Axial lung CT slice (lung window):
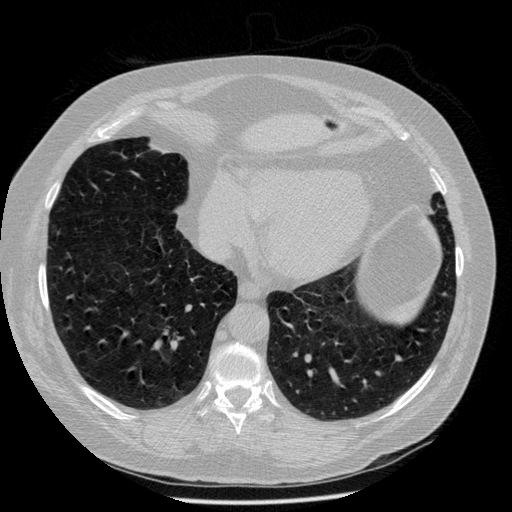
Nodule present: no